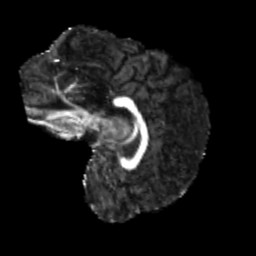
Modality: FA
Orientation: sagittal
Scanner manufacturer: siemens
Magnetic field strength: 3 T
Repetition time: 4 s
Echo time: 0.0594 s